Question: I have the following code:
'''
<p style="font-size: 12px;line-height: 24px;font-weight: normal;color: #848484;padding: 0;margin: 0;"><b>COLOR:</b> <span style="width: 15px; height: 15px; margin:auto; display: inline_block; border: 1px solid gray; vertical-align: middle; border-radius: 2px; background: #FF0000 "></span> </p>
'''
The fiddle is <URL>
And I am trying to create the following effect:

Why isn't this showing up the color box in the span?
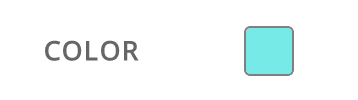
Answer: 'display: inline_block;'
should be:
'display: inline-block;' (a hyphen instead of an underscore).
Always be sure to open up your browser's dev tools to easily find these types of mistakes. In Chrome, for example, inspecting the '<span>' element shows an "invalid property value" warning next to 'display: inline_block;'